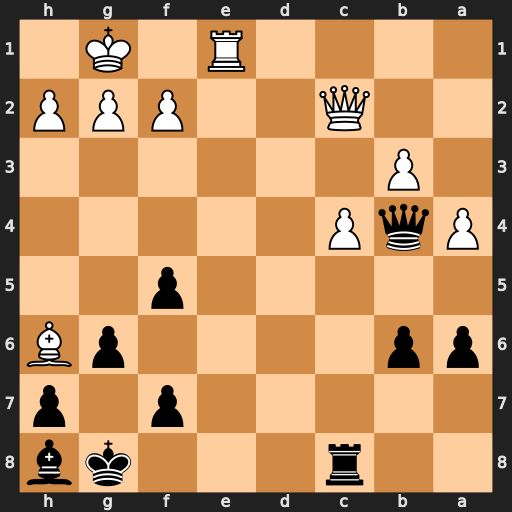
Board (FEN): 2r3kb/5p1p/pp4pB/5p2/PqP5/1P6/2Q2PPP/4R1K1
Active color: b
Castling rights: -
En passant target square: -
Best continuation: Qxe1#